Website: apple
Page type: payment
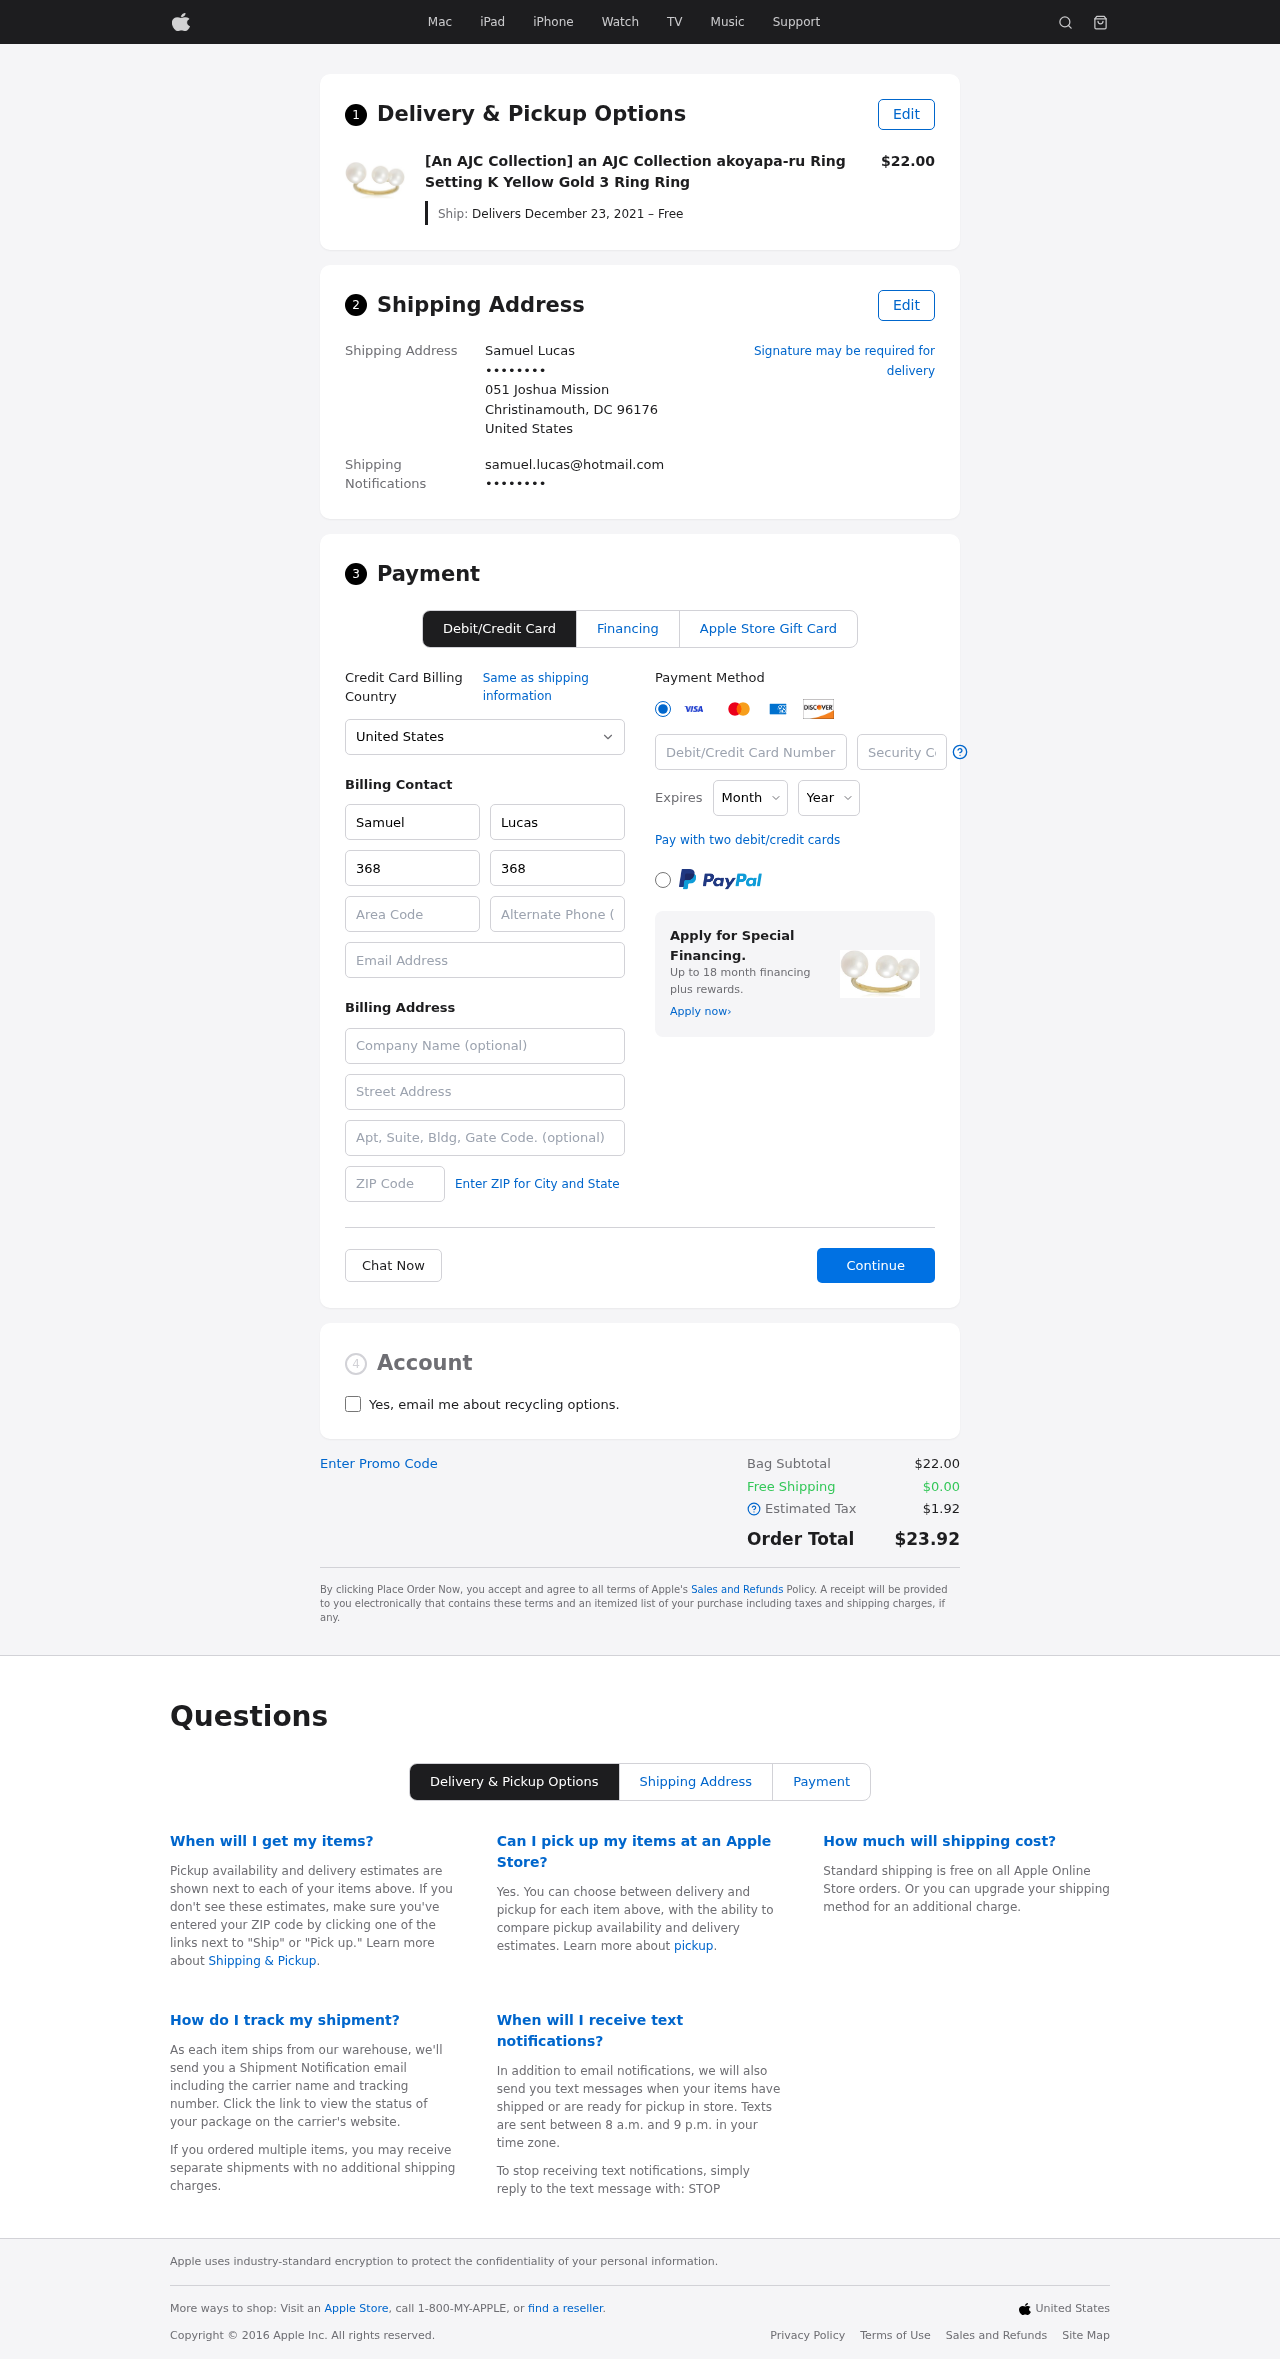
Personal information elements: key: PII_CARD_CVV
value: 997
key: PII_CARD_EXPIRY_MONTH
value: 12
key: PII_CARD_EXPIRY_YEAR
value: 28
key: PII_CARD_NUMBER
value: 2432 9757 6742 6098
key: PII_CITY_STATE_ZIP
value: Christinamouth, DC 96176
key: PII_COMPANY
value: Hoffman LLC
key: PII_COUNTRY
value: United States
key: PII_EMAIL
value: samuel.lucas@hotmail.com
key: PII_EMAIL2
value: samuel.lucas@hotmail.com
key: PII_FIRSTNAME
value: Samuel
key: PII_FULLNAME
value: Samuel Lucas
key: PII_LASTNAME
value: Lucas
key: PII_PHONE3
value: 3683538341
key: PII_PHONE_ALT
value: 7895550297
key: PII_PHONE_ALT_AREA
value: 789
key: PII_PHONE_AREA
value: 368
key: PII_POSTCODE2
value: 85523
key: PII_SECURITY_CODE
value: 3709
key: PII_STREET
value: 051 Joshua Mission
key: PII_STREET2
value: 6885 Billy Plains
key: PII_PHONE
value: ••••••••
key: PII_PHONE2
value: ••••••••
Product elements: key: PRODUCT1_NAME
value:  [An AJC Collection] an AJC Collection akoyapa-ru Ring Setting K Yellow Gold 3 Ring Ring
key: PRODUCT1_PRICE
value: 22
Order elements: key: ORDER_DELIVERY_DATE
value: Delivers December 23, 2021 – Free
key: ORDER_SUBTOTAL
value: $22.00
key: ORDER_SHIPPING_COST
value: $0.00
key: ORDER_TAX
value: $1.92
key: ORDER_TOTAL
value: $23.92